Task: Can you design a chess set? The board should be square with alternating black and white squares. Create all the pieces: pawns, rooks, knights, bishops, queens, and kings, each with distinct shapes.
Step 1361:
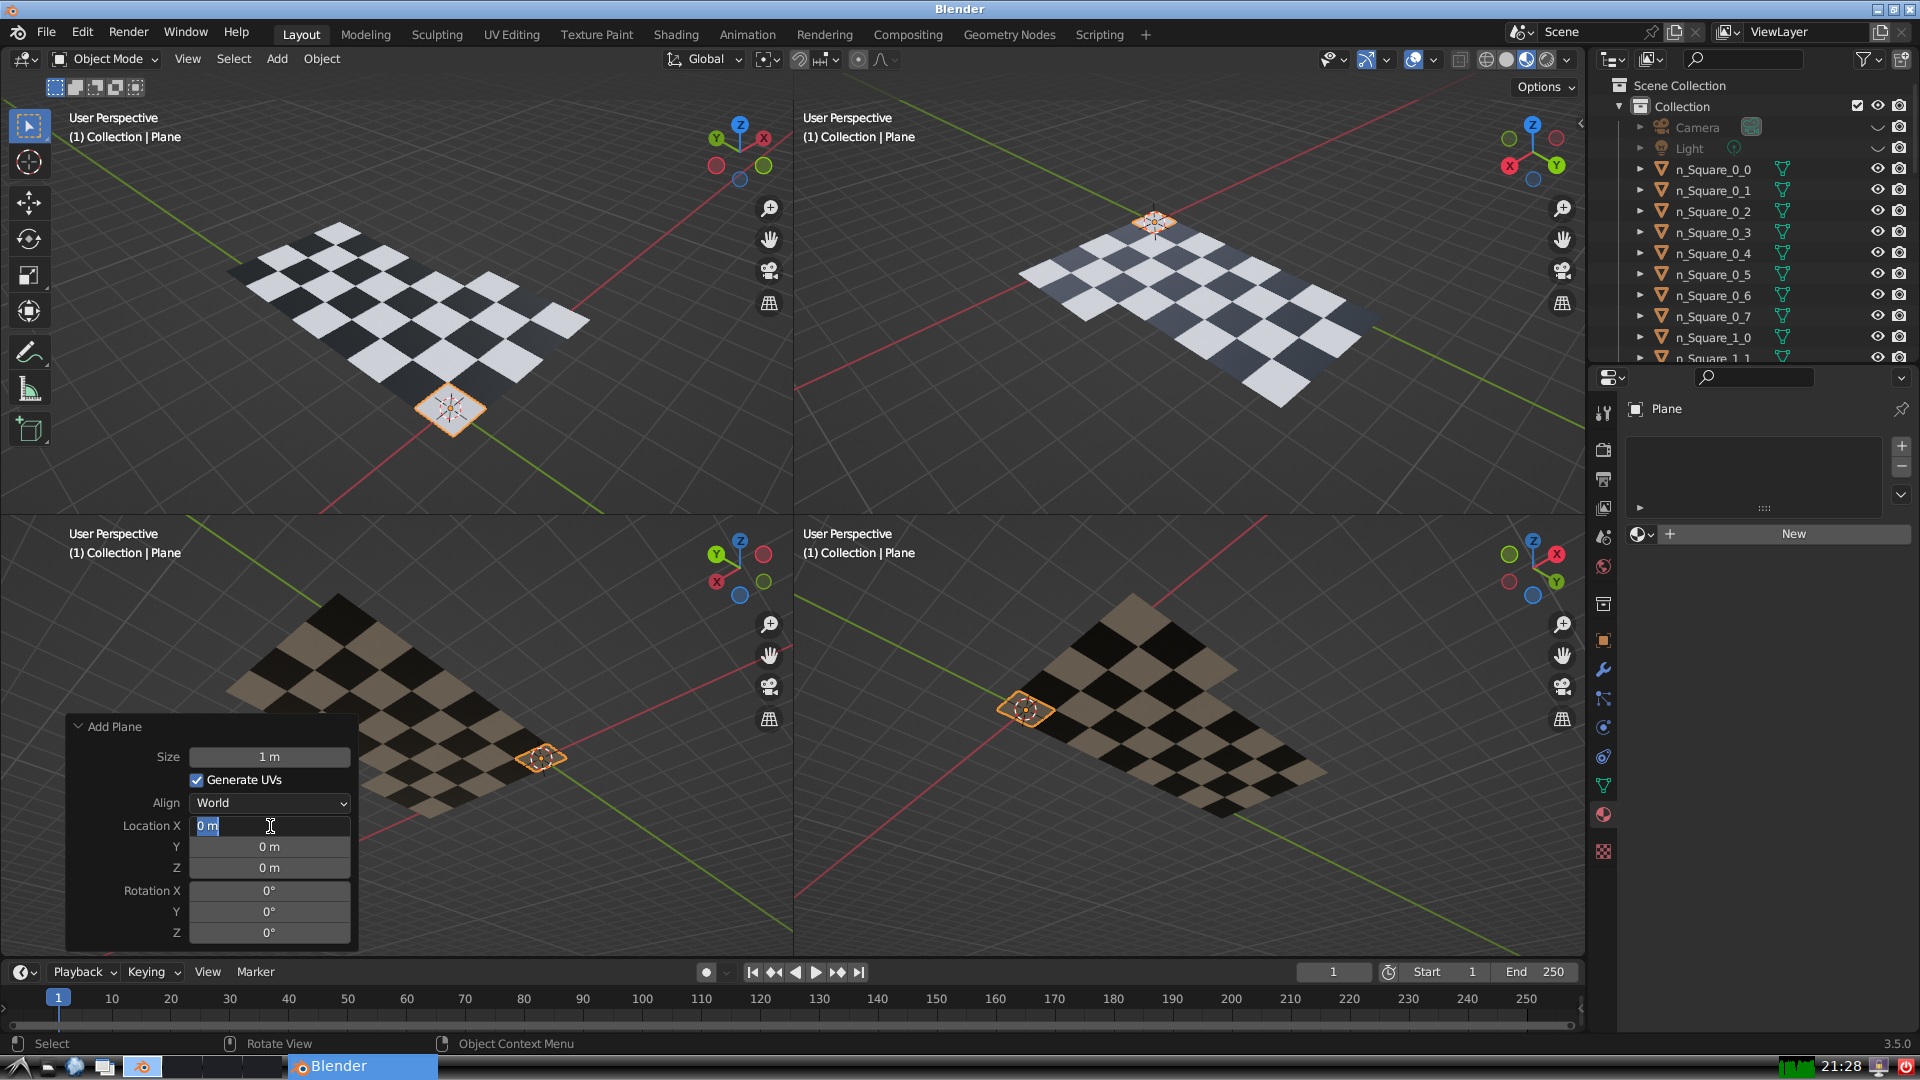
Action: input_text: 4.0